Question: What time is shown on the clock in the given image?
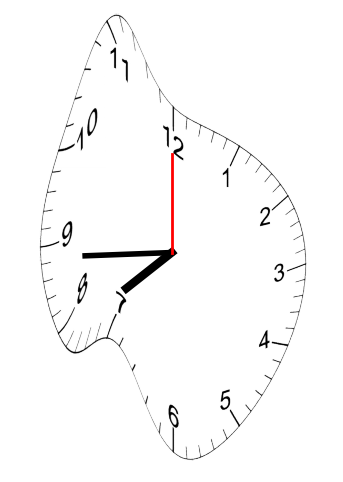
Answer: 07:44:00